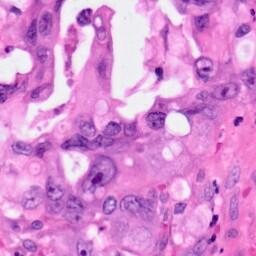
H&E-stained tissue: Pancreatic